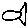
Label: fish